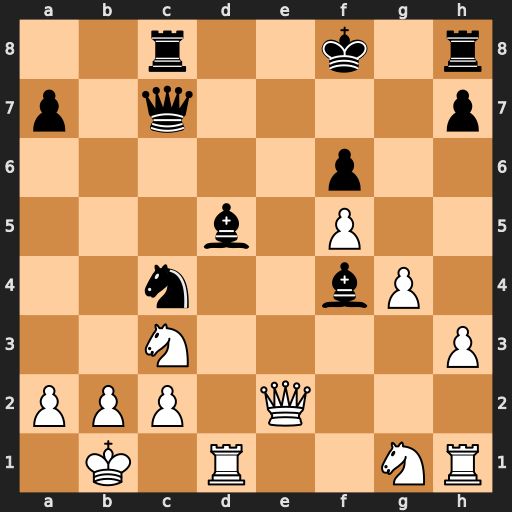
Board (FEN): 2r2k1r/p1q4p/5p2/3b1P2/2n2bP1/2N4P/PPP1Q3/1K1R2NR
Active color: w
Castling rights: -
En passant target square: -
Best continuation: Nxd5 Qb7 c3